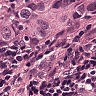
Metastatic tissue present: yes